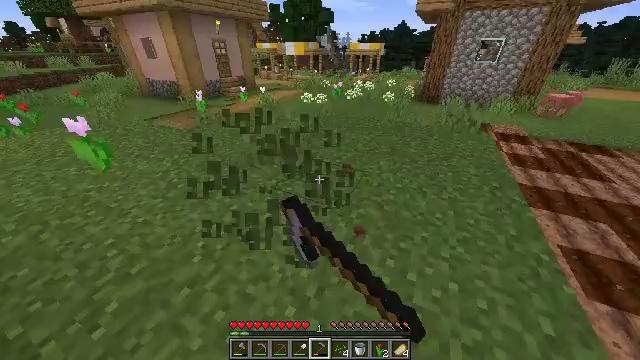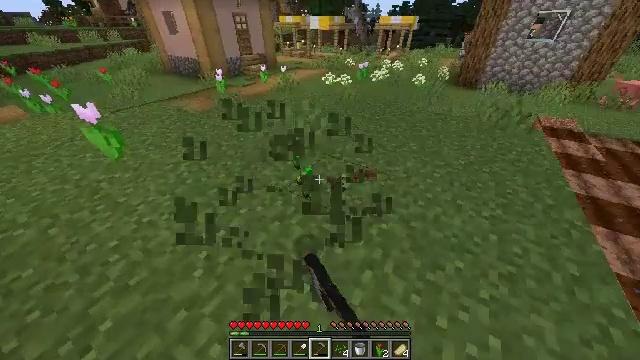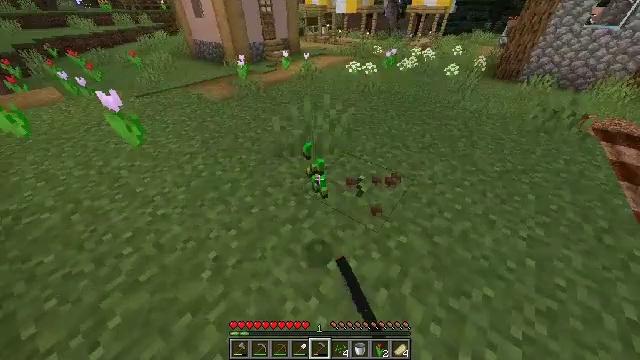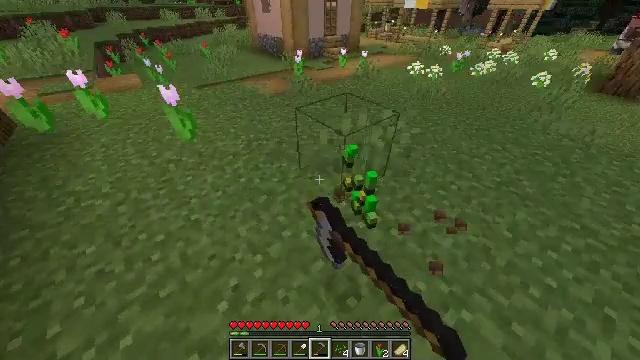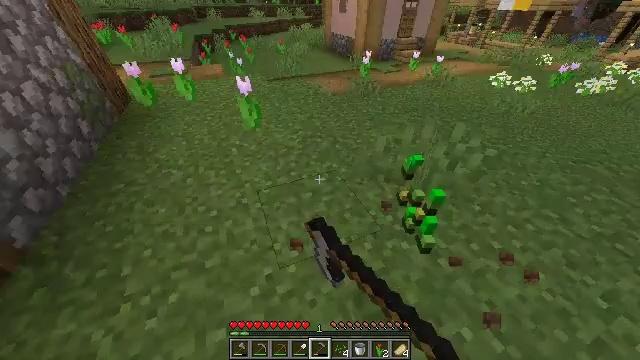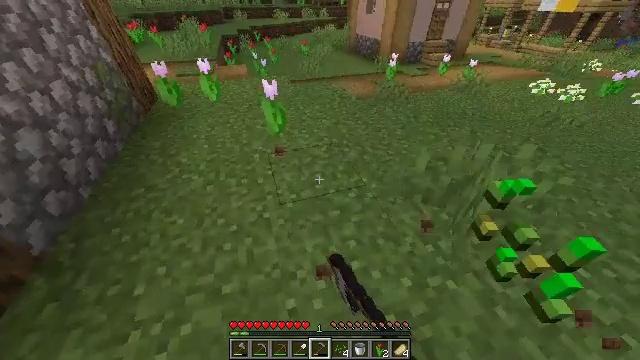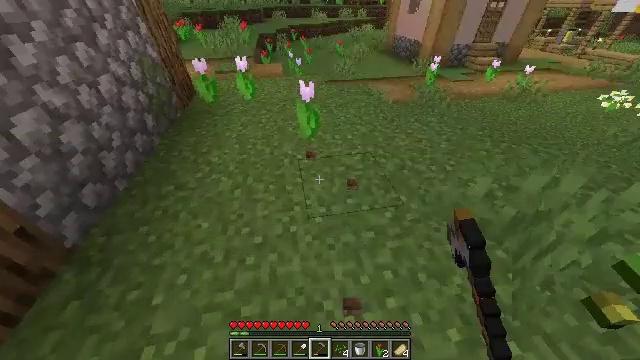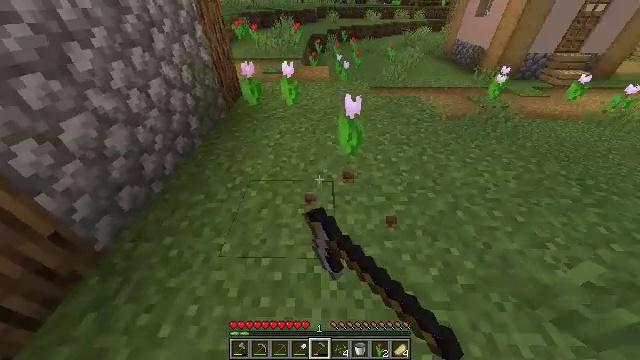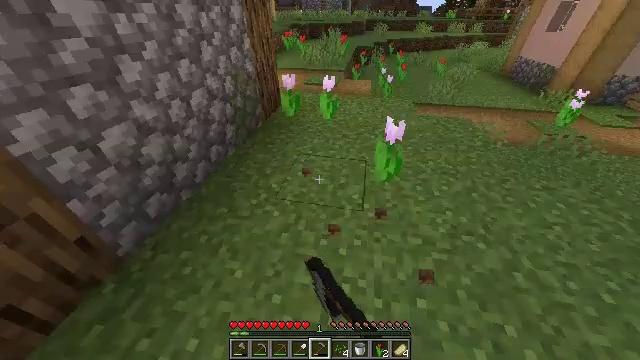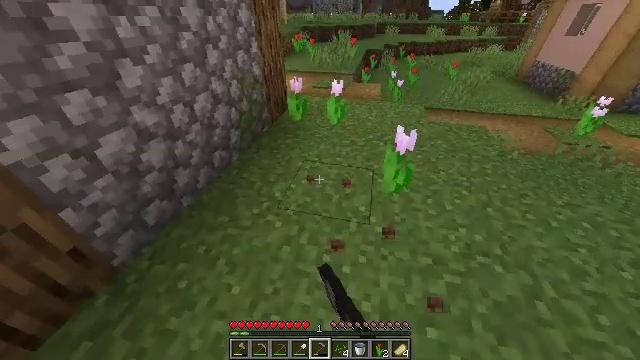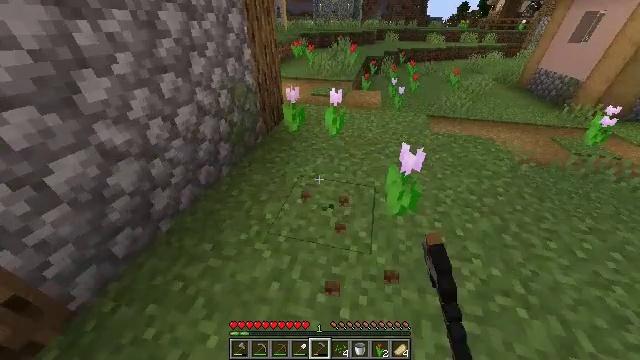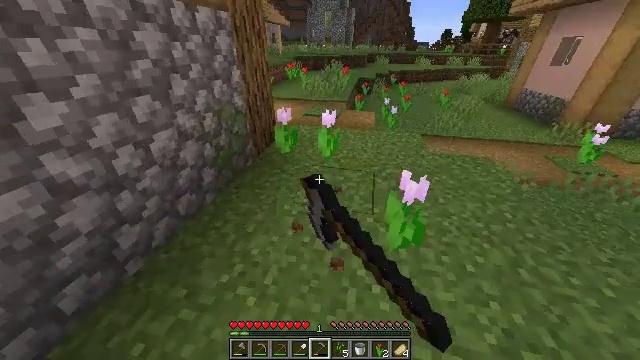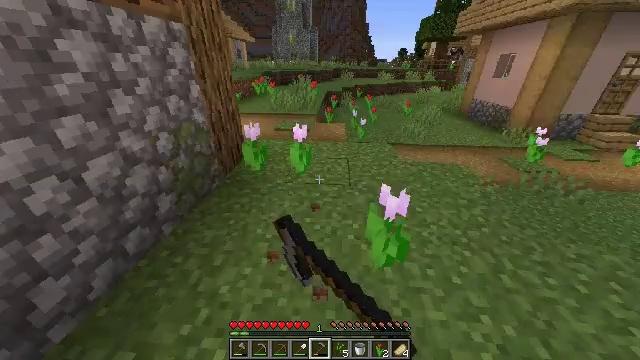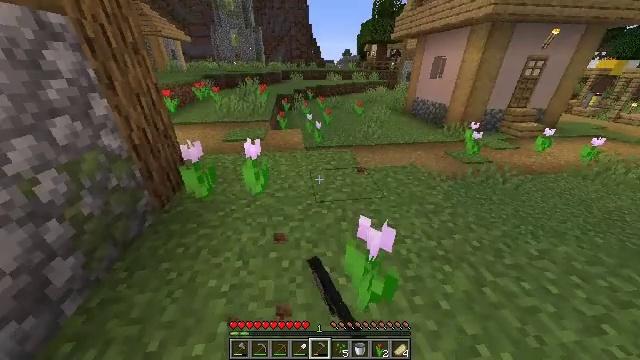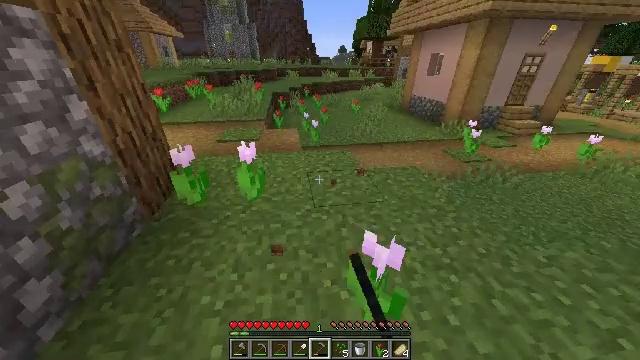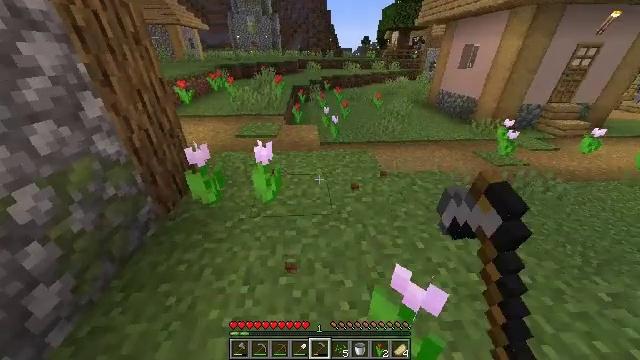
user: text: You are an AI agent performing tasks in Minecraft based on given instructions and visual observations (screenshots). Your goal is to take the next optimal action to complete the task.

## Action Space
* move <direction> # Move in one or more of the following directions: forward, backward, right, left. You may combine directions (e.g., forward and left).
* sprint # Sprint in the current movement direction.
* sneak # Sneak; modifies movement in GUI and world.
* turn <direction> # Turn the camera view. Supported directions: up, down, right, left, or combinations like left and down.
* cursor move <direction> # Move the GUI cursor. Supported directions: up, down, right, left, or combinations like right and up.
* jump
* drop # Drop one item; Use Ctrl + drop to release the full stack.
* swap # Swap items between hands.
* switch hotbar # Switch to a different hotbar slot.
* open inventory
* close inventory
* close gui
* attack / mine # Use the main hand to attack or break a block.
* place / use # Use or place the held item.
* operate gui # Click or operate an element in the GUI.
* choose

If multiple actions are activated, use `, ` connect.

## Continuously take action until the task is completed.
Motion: motion action
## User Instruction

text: Collect the pink tulip.
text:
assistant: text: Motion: move forward, sprint, turn left and down, attack / mine
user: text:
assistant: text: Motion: move forward, sprint, turn left and down, attack / mine
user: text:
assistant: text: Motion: move forward and move left, sprint, turn left, attack / mine
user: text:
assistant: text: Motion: move forward and move left, sprint, turn left, attack / mine
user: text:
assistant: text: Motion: move forward and move left, sprint, turn left, attack / mine
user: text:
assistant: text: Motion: move forward, sprint, turn left, attack / mine
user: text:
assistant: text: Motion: move forward, sprint, turn left, attack / mine
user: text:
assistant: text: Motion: move forward, turn left and up, attack / mine
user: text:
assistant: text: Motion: move forward, turn left, attack / mine
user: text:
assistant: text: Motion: move forward, sprint, turn up, attack / mine
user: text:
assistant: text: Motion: move forward, sprint, turn right and up, attack / mine
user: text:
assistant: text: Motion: move forward, sprint, turn right and up, attack / mine
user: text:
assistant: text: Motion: move forward, sprint, turn right, attack / mine
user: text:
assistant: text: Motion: move forward, sprint, turn right, attack / mine
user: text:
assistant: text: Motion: move forward, sprint, turn left and down, attack / mine
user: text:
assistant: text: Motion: move forward, sprint, turn left, attack / mine
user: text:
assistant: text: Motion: move forward, sprint, turn left, attack / mine
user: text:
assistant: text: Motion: move forward, sprint, attack / mine
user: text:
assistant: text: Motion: move forward, sprint, attack / mine
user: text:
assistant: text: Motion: move forward, sprint, turn up
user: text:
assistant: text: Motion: no_op